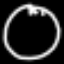
Label: clock